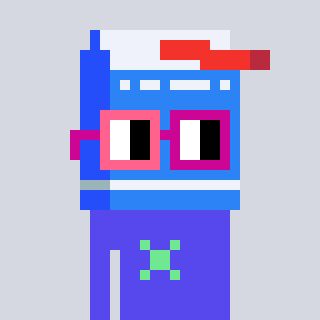
a pixel art character with square pink and red glasses, a milk-shaped head and a computerblue-colored body on a cool background